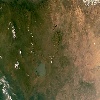
Label: land